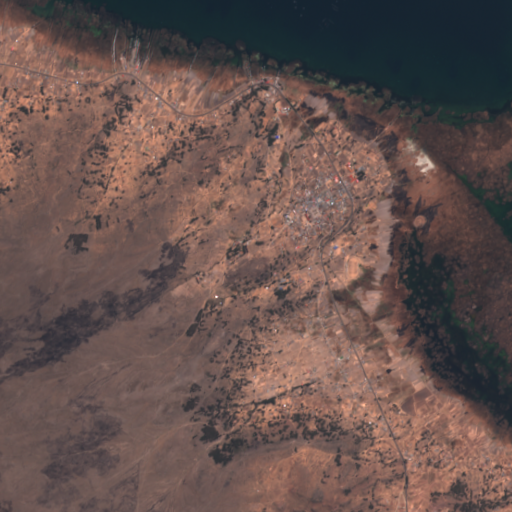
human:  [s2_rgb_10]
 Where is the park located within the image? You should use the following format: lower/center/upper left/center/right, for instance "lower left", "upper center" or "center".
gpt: The park is located in the center right of the image.
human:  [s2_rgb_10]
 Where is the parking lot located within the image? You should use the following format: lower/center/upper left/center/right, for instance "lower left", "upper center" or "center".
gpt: The parking lot is located in the upper right of the image.
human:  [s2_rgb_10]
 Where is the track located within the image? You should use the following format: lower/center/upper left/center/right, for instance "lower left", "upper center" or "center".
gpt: The track is located in the center right of the image.
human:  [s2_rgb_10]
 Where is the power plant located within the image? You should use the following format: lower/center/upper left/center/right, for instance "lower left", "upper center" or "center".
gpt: There is no power plant in the image.